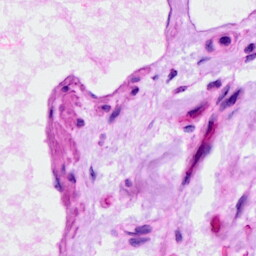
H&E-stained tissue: Ovarian